Question:
I'm not getting this , , .
how this all is calculated? and what should I do for more estimated earnings.
does higher CTR increase earnings?
will constantly showing ad in app (more impressions) will increase earnings?
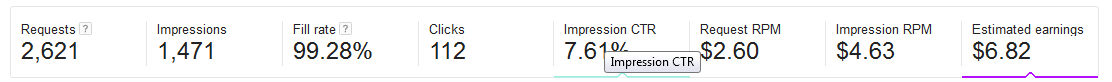
Answer: Clicks/Impressions * 100 = Impressions CTR (Click through rate)
(112/1471) * 100 = 7.6
Estimated Earnings/Requests * 1000 = Request RPM ( Revenue per thousand requests )
( 6.82 % 2621 )* 1000 = 2.60
Estimated Earnings/Impressions * 1000 = Request RPM ( Revenue per thousand Impressions )
Similar to above but replace requests with impression value.
I think your CTR is already too high as compared to normal which is usually less than 2%.
No, Higher CTR doesn't promise higher earnings. Its the CPC ( Cost per click) that matters.
Also, showing more impressions in an app will not increase your earnings. The ad placement should be very comfortable for the user to check it out.
If you provide advertisements in a proper way. User might use your app often hereby increasing retention. Thereby increasing real impressions of ads.